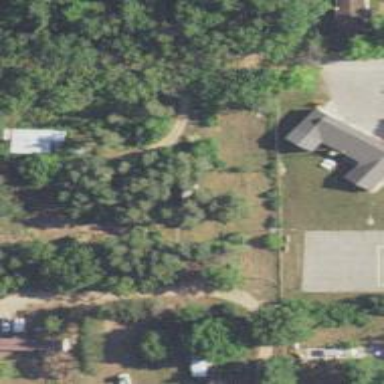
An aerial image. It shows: Driveway leading to service road.